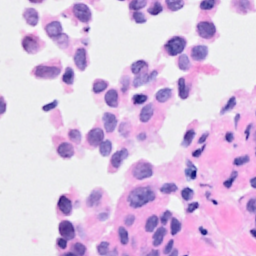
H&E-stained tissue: Breast